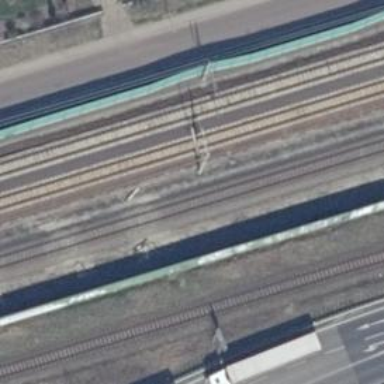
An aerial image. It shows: Milestone along the railway with catenary mast.